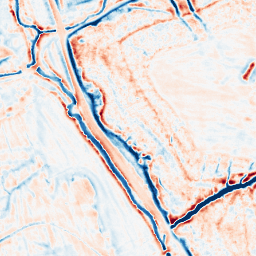
Category: edge_preserving
Decomposition family: bilateral
Decomposition parameters: d: 15
sigma_color: 150
sigma_space: 75
Upsampling method: linear_exact
Upsampling parameters: scale: 8
Upsampling scale: 8